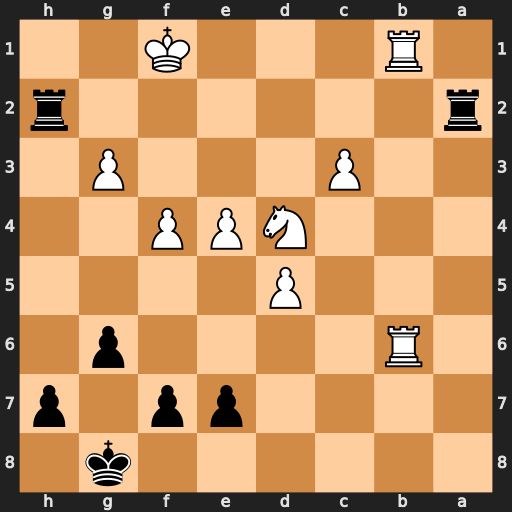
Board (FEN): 6k1/4pp1p/1R4p1/3P4/3NPP2/2P3P1/r6r/1R3K2
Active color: b
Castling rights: -
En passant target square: -
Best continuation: Rh1#